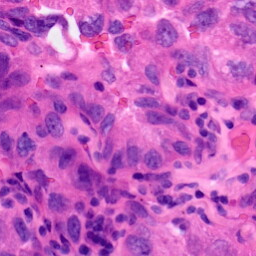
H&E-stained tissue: Lung